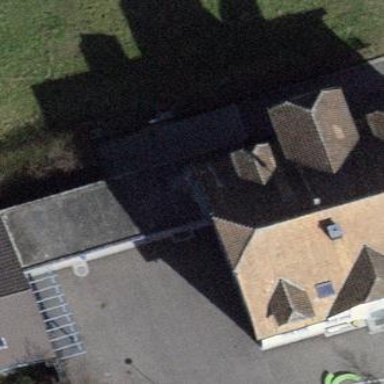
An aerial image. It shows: View of roof of building.